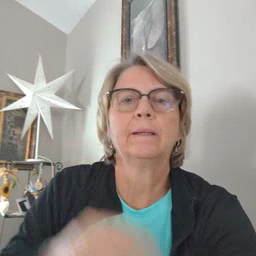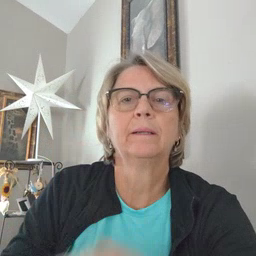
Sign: tree